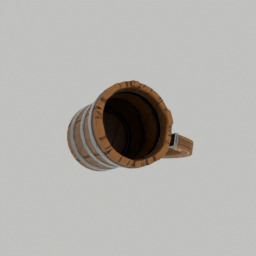
Label: decoration